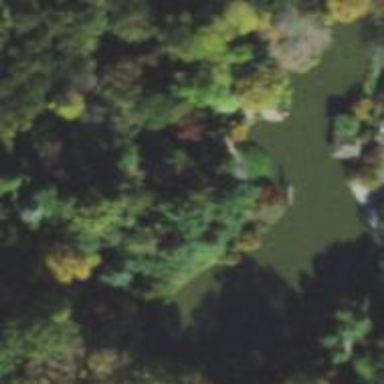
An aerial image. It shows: Serene pond surrounded by nature.